Question: I want to enter video name to textbox, press ENTER button then browser play video I have stored in my disk. But I don't know how to get textbox value to HTML video src.
This link "love.mpe" is fixed. How can I replace it with value I enter textbox?

Here is my code
'''
<script type="text/javascript">
function nhap_so(value)
{
document.getElementById("txtText").value += value;
}
function clearText()
{
document.getElementById("txtText").value = "";
}
function playVideo()
{
myVideo.play();
}
function stopVideo()
{
myVideo.pause();
}
/*function getValue()
{
var myString = document.getElementById("txtText").value;
return myString;
}*/
</script>
<script type="text/javascript" src="demo_getvalue.js"></script>
'''
'''
<body>
<input name="txtText" type="text" id="txtText" size="20" maxlength="10" disabled="disabled"/>
<br />
<br />
<br />
<input type="button" value="1" width="20" height="20" onclick="nhap_so(1);" id="so_1" />
<input type="button" value="2" width="20" height="20" onclick="nhap_so(2);" id="so_2" />
<input type="button" value="3" width="20" height="20" onclick="nhap_so(3);" id="so_3" />
<br />
<input type="button" value="4" width="20" height="20" onclick="nhap_so(4);" id="so_4" />
<input type="button" value="5" width="20" height="20" onclick="nhap_so(5);" id="so_5" />
<input type="button" value="6" width="20" height="20" onclick="nhap_so(6);" id="so_6" />
<br />
<input type="button" value="7" width="20" height="20" onclick="nhap_so(7);" id="so_7" />
<input type="button" value="8" width="20" height="20" onclick="nhap_so(8);" id="so_8" />
<input type="button" value="9" width="20" height="20" onclick="nhap_so(9);" id="so_9" />
<br />
<input type="button" value="0" width="20" height="20" onclick="nhap_so(0);" id="so_0" />
<input type="button" value="ENTER" width="20" height="20" onclick="getValue();"/>
<input type="button" value="CLEAR" width="20" height="20" onclick="clearText();"/>
<br />
<br />
<video id="myVideo" width="640" height="360">
<source src="love.mp4" type="video/mp4">
</video>
<br />
<br />
<input type="button" value="PLAY" width="20" height="20" onclick="playVideo();" />
<input type="button" value="PAUSE" width="20" height="20" onclick="stopVideo();" />
'''
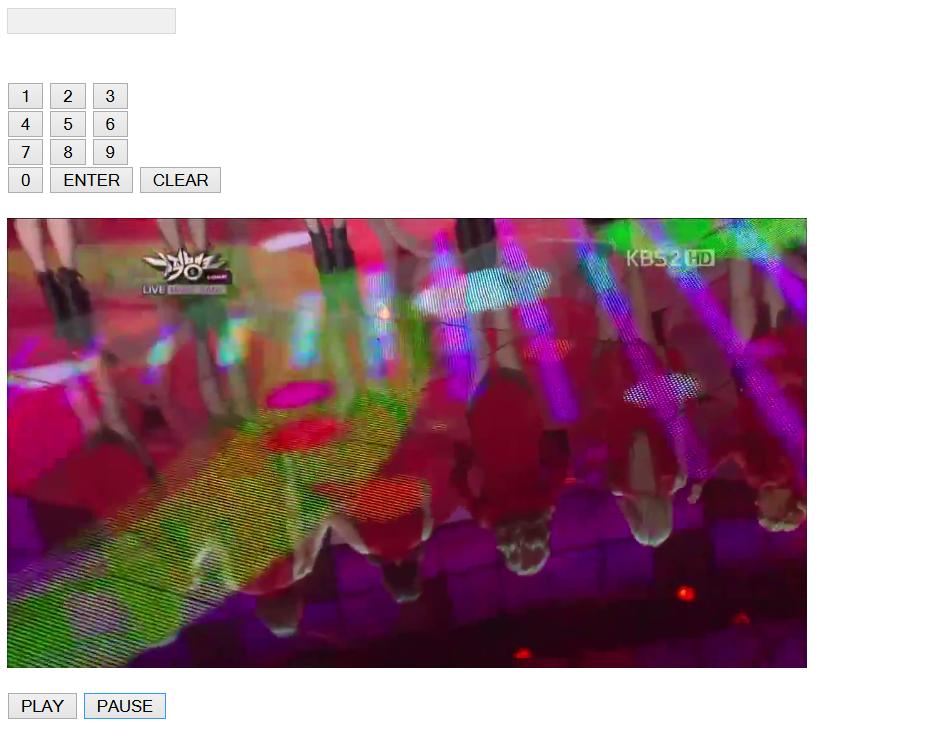
Answer: Change your 'getValue()' function to 'changeValue()' and change its code to this:
'''
changeValue () {
newVal = document.getElementById('txtText').value;
document.getElementById('myVideo').firstChild.src = newVal + ".mp4";
}
'''
Make sure to it so it works.